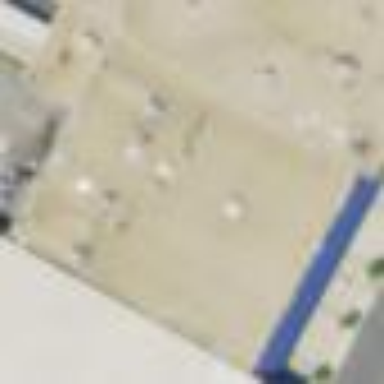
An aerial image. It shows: Retail building.